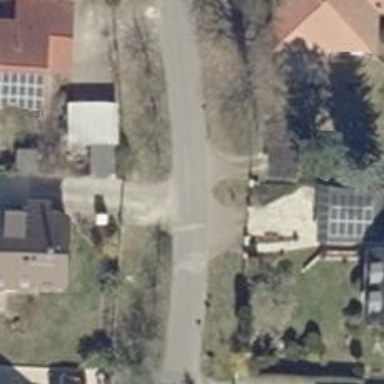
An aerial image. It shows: Asphalt road in residential area.